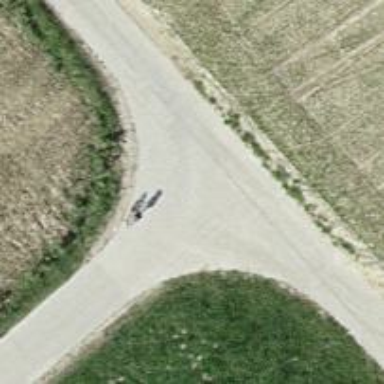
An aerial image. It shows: High-quality track road with concrete lanes.